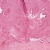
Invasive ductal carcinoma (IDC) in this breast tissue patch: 0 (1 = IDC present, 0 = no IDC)